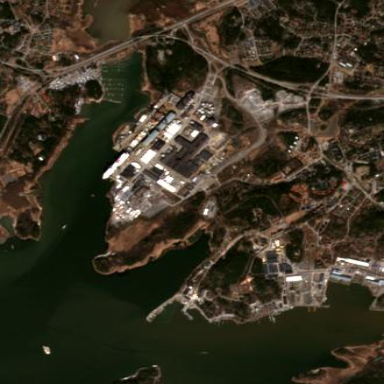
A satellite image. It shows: Industrial shipyard where ships are produced.